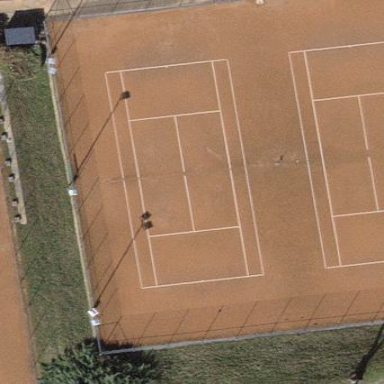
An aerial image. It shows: Clay tennis court on the leisure land pitch.